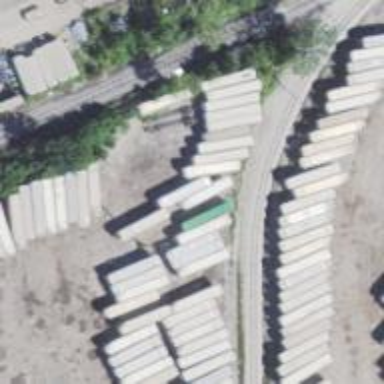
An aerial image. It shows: Disused railway siding.